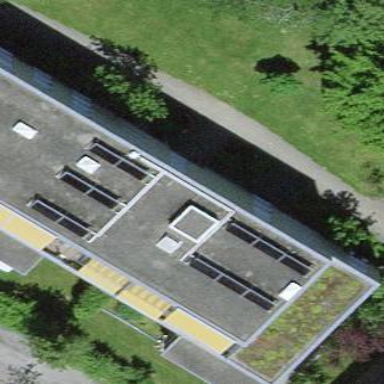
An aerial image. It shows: Building with apartments and flat roof.